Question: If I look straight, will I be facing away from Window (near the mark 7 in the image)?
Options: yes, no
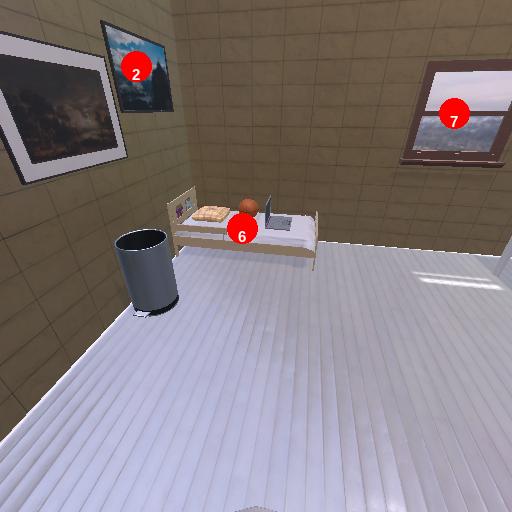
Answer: yes